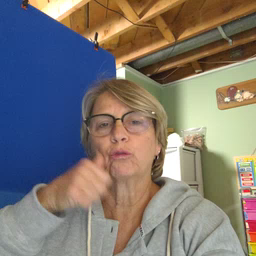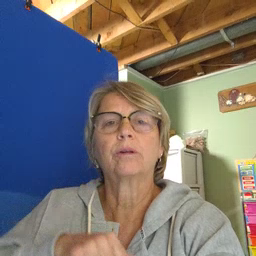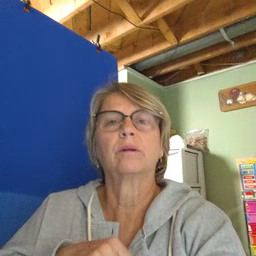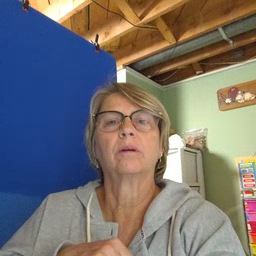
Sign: girl